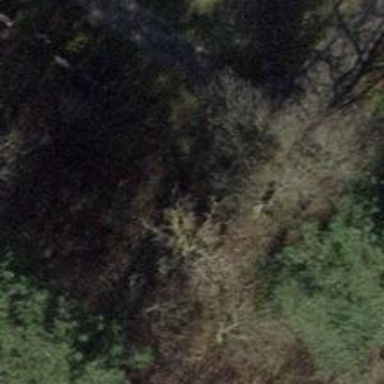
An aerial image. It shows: Brown bench in the vicinity.